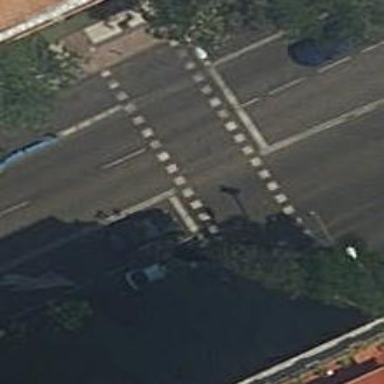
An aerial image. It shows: Zebra crossing with traffic signals. The crossing is marked by traffic lights.